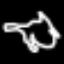
Label: frog